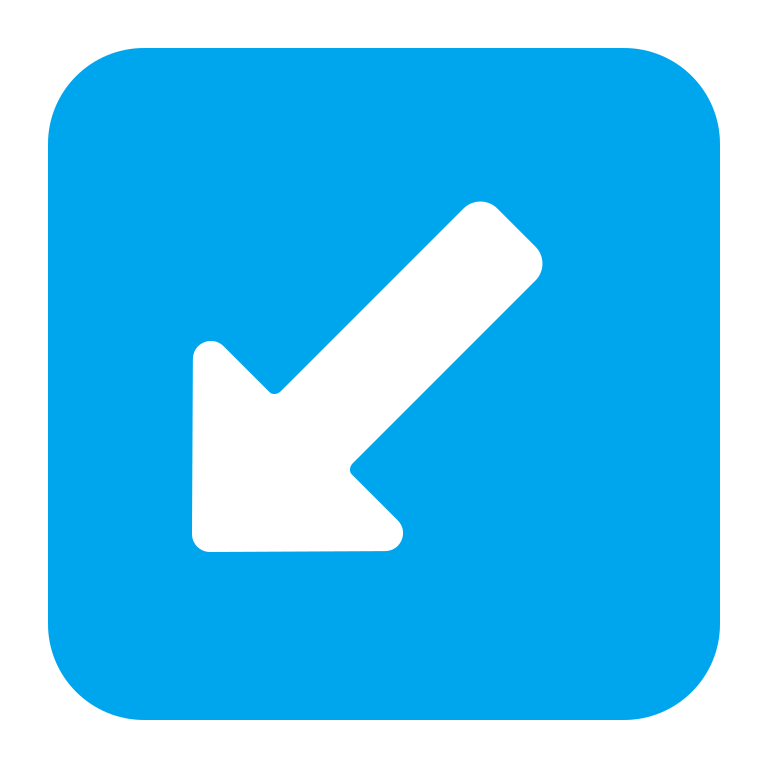
down left arrow flat